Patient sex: F
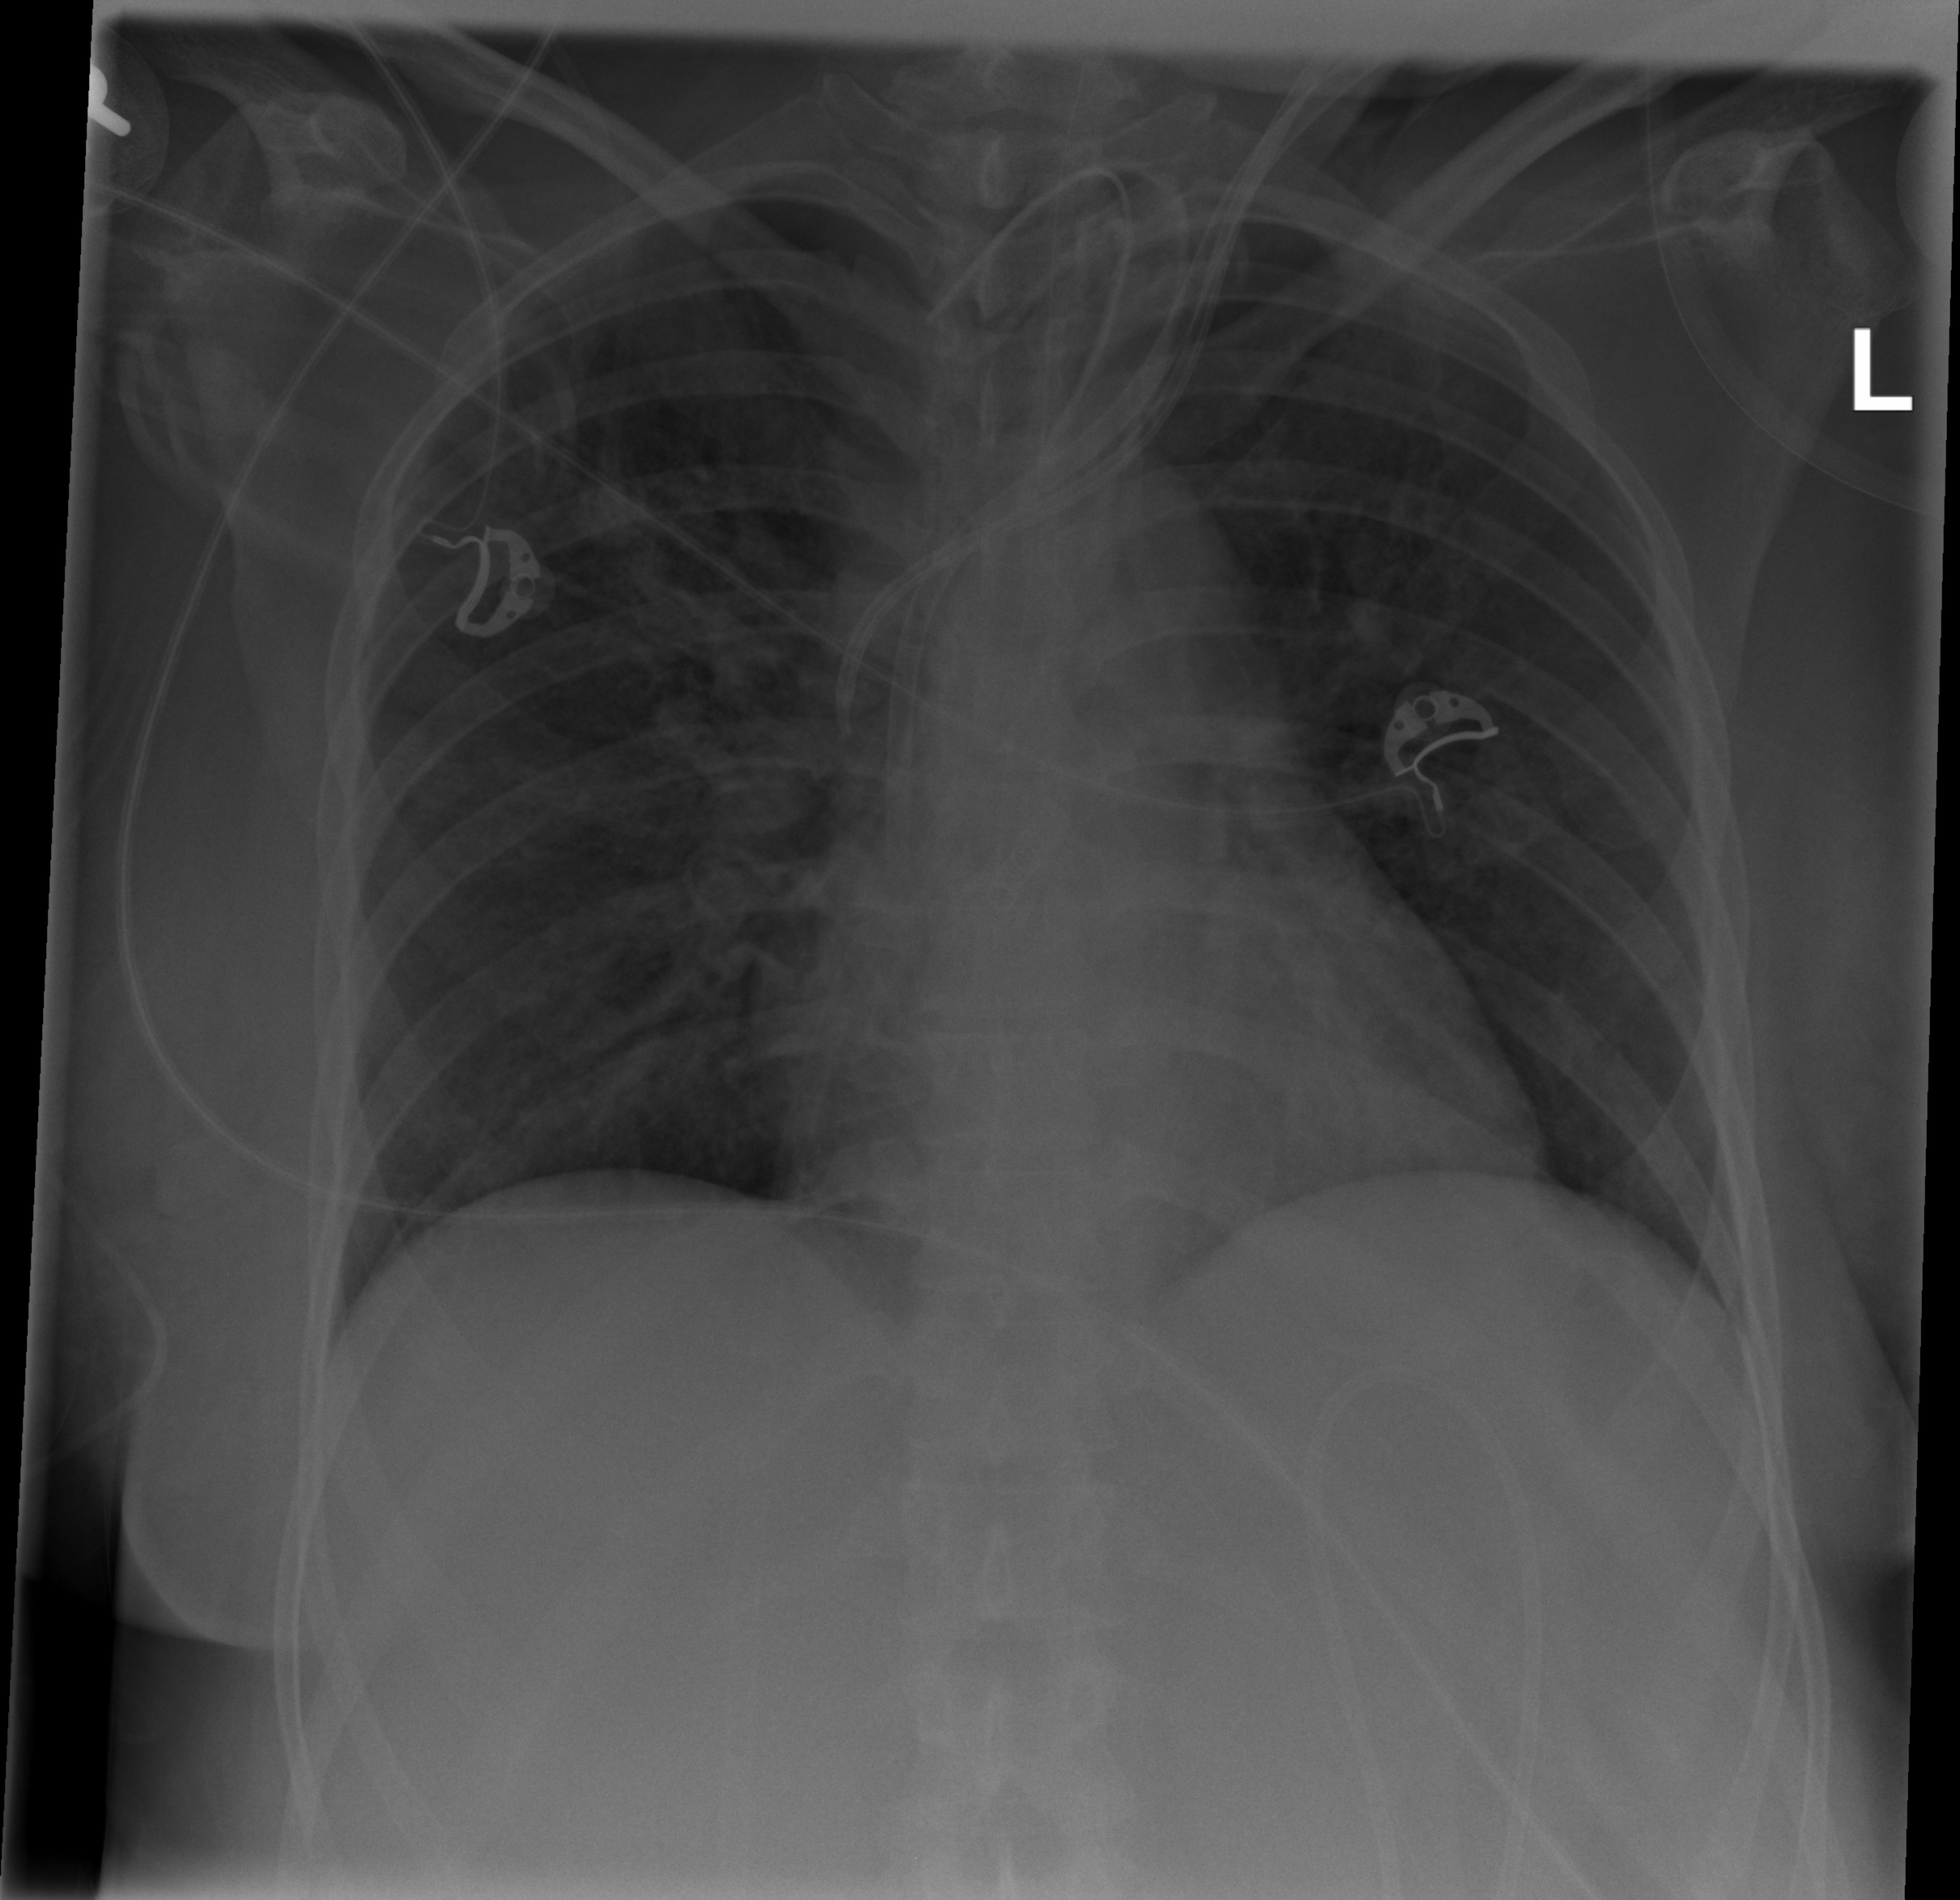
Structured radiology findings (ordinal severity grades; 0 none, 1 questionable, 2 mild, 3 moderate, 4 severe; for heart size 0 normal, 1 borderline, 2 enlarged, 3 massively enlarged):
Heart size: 0
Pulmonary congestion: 1
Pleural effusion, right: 0
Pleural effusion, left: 0
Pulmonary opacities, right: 2
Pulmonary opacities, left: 2
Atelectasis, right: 2
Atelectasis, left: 2